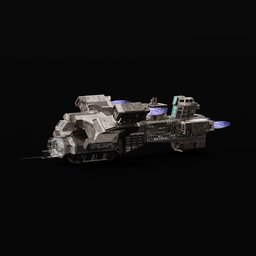
Label: mechanical